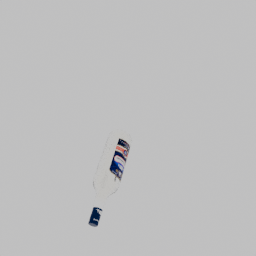
Label: tools